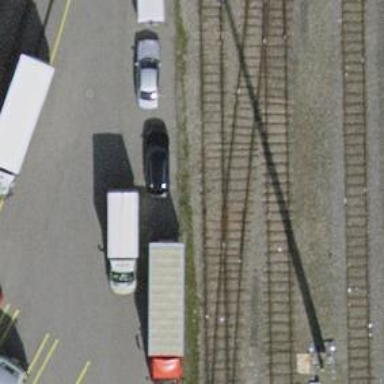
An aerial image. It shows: Single-track railway siding.